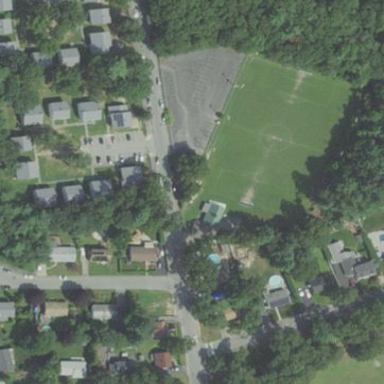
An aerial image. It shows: Recreation ground.